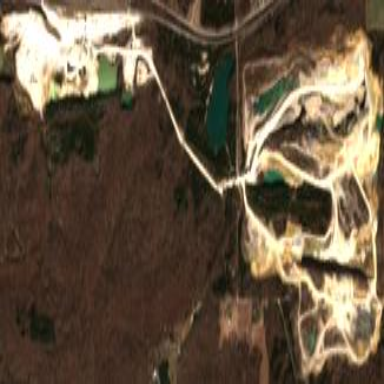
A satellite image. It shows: Quarry rich in limestone aggregates.